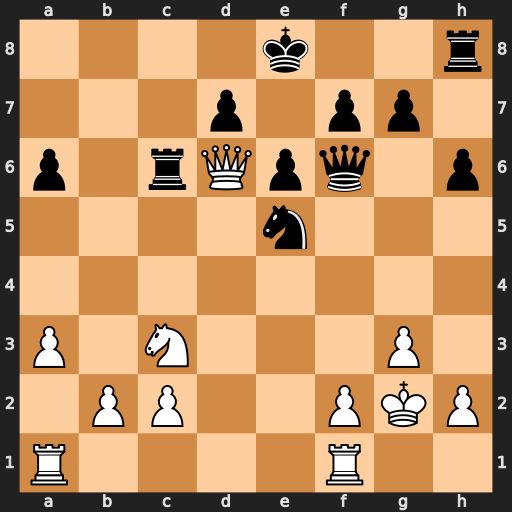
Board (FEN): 4k2r/3p1pp1/p1rQpq1p/4n3/8/P1N3P1/1PP2PKP/R4R2
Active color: w
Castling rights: k
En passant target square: -
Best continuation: Qb8+ Qd8 Qxe5